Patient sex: M
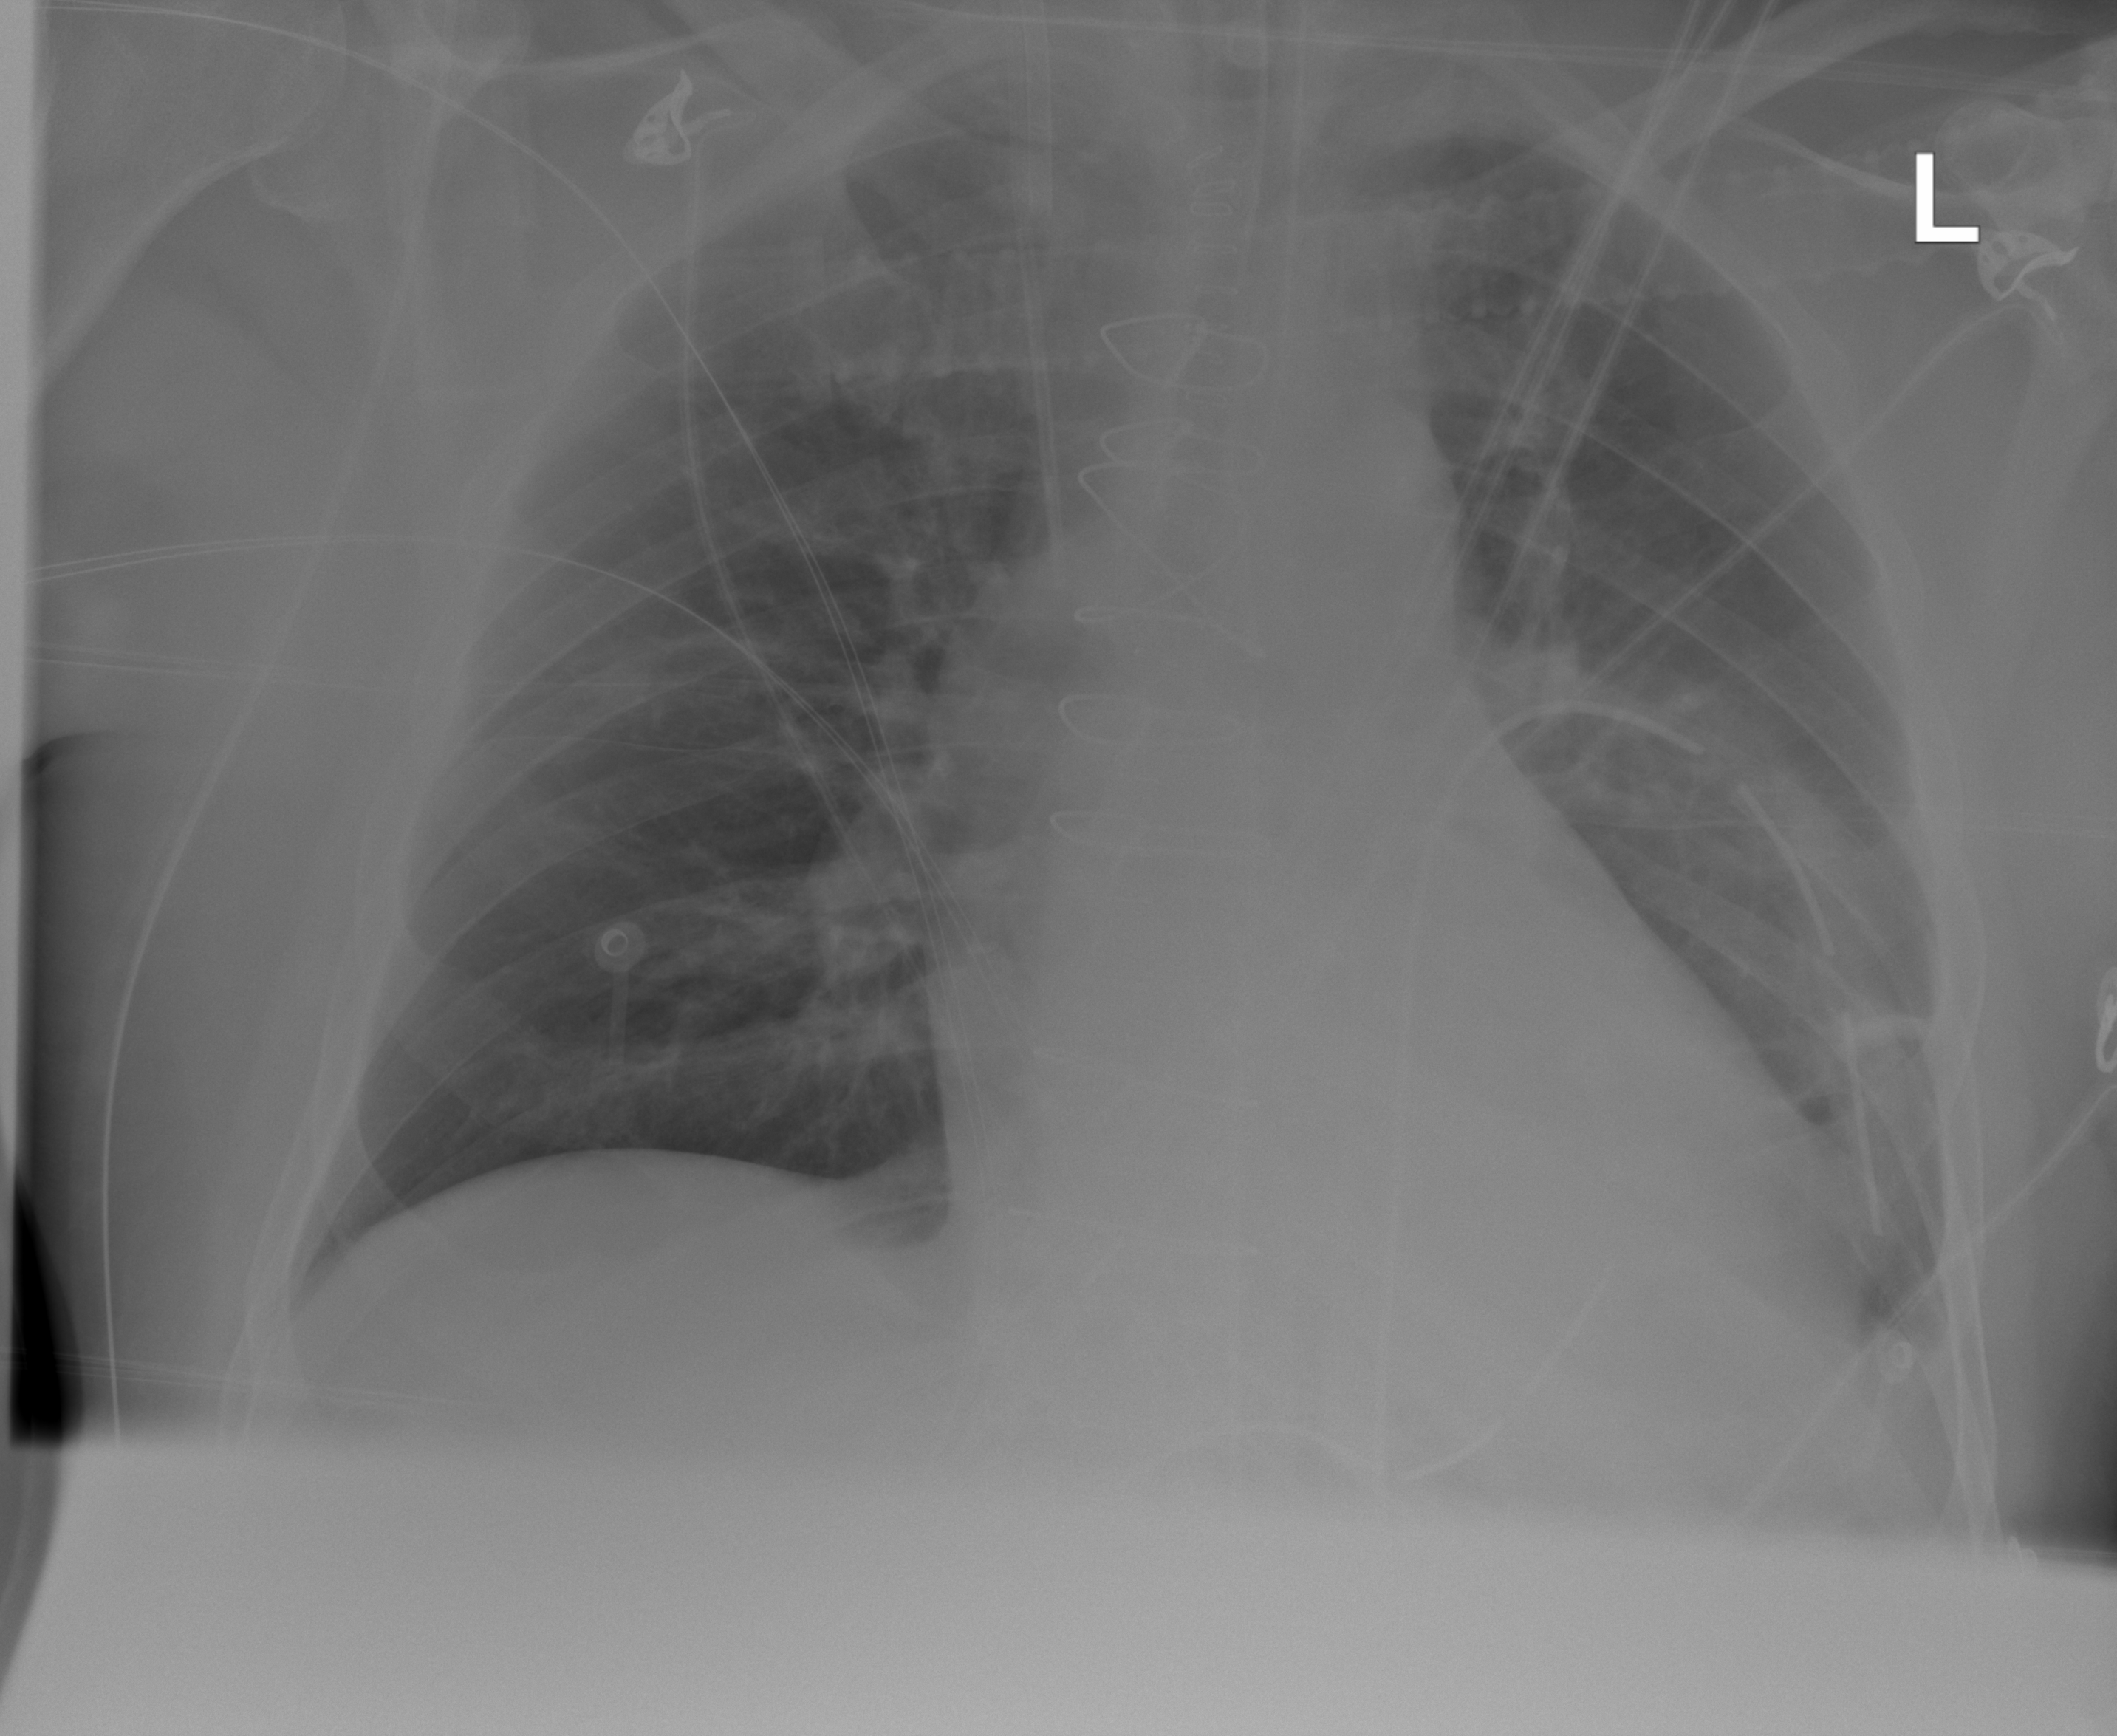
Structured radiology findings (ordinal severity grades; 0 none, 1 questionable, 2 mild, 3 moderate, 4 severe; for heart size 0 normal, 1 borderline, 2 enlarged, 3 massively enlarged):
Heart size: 2
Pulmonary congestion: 0
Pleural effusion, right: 0
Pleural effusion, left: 2
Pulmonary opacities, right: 0
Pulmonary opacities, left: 0
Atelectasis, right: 0
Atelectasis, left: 2